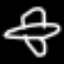
Label: airplane